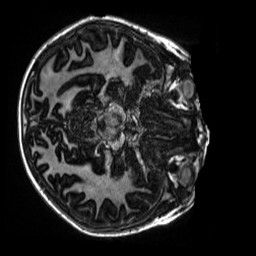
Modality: MP2RAGE
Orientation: axial
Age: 9
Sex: male
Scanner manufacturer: siemens
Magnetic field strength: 3 T
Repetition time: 4 s
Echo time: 0.00303 s